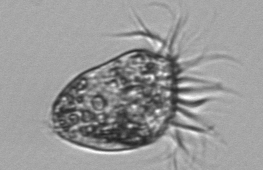
Label: Strombidium_morphotype1